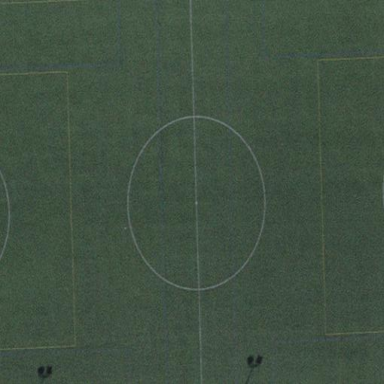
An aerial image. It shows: Artificial turf pitch for leisure land.